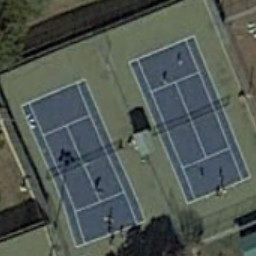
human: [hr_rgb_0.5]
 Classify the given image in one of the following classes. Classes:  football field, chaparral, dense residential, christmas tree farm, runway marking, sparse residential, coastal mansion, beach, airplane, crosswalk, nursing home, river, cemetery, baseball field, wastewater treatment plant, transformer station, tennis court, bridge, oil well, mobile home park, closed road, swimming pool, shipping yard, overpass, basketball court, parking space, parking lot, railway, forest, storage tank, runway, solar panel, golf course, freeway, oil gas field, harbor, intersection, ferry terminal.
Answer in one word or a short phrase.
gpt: tennis court